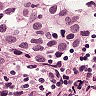
Metastatic tissue present: yes